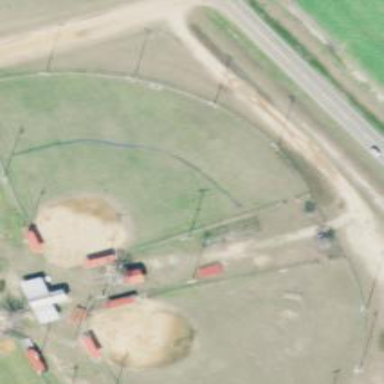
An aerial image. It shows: Baseball pitch for leisure and sports activities.